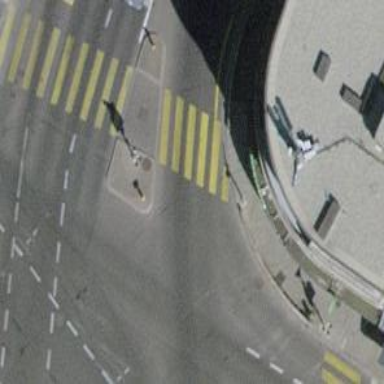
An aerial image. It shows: Crossing with traffic signals.